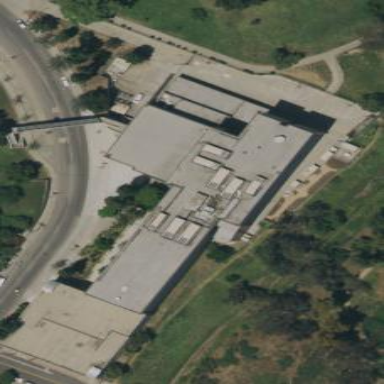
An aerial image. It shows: School.